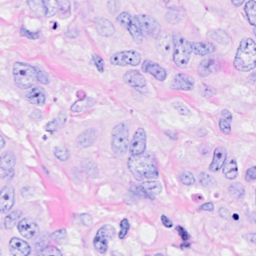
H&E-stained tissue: Breast